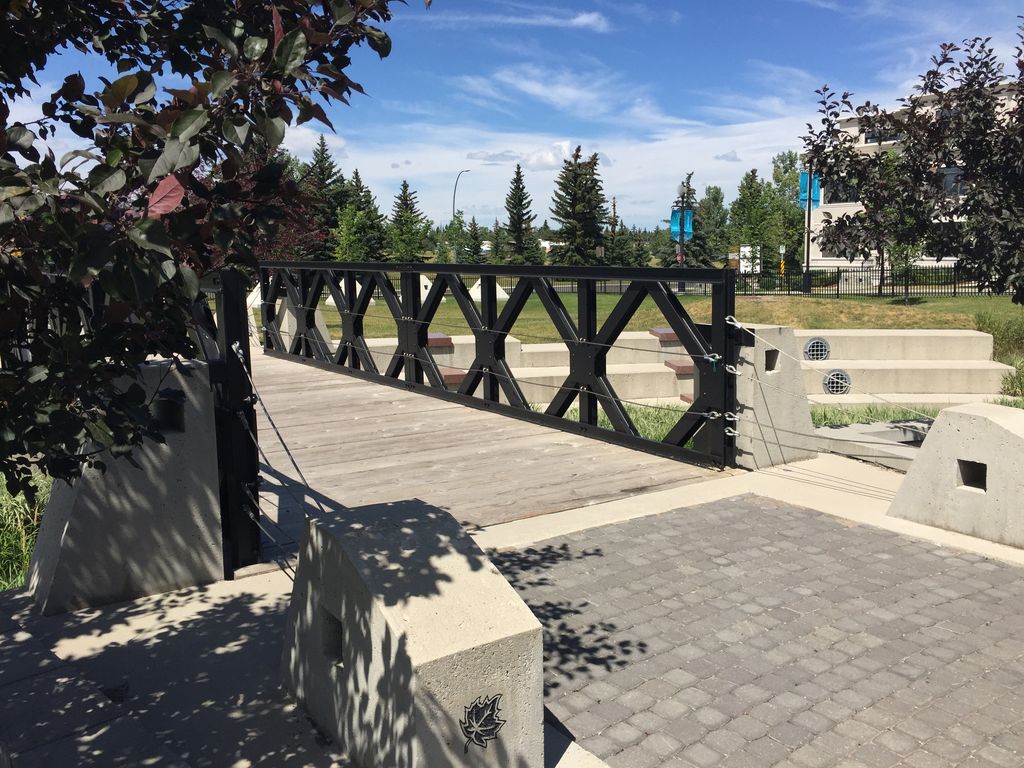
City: calgary